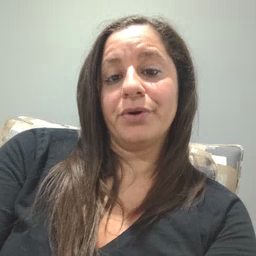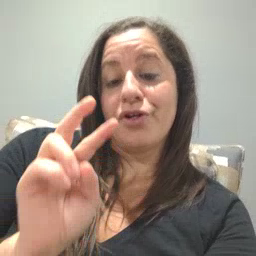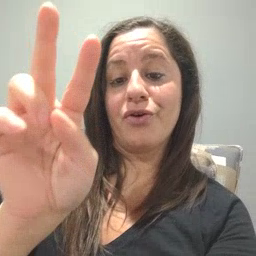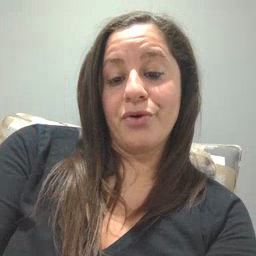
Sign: look